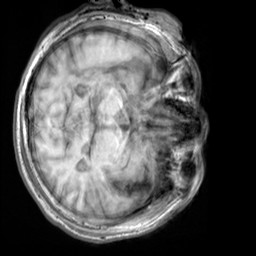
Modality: T1w
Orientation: axial
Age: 64
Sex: male